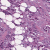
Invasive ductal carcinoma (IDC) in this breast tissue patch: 1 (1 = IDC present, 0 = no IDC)